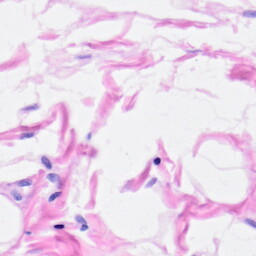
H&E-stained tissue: Heart